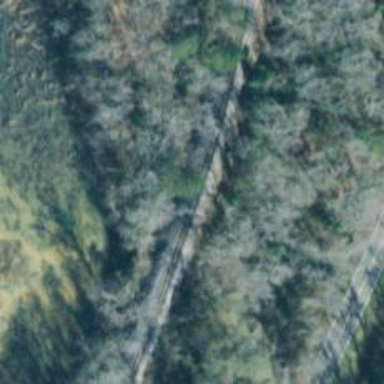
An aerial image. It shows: Railway track.